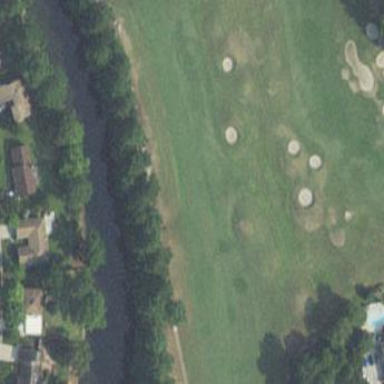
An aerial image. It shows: Scenic golf fairway.